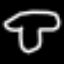
Label: mushroom